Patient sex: M
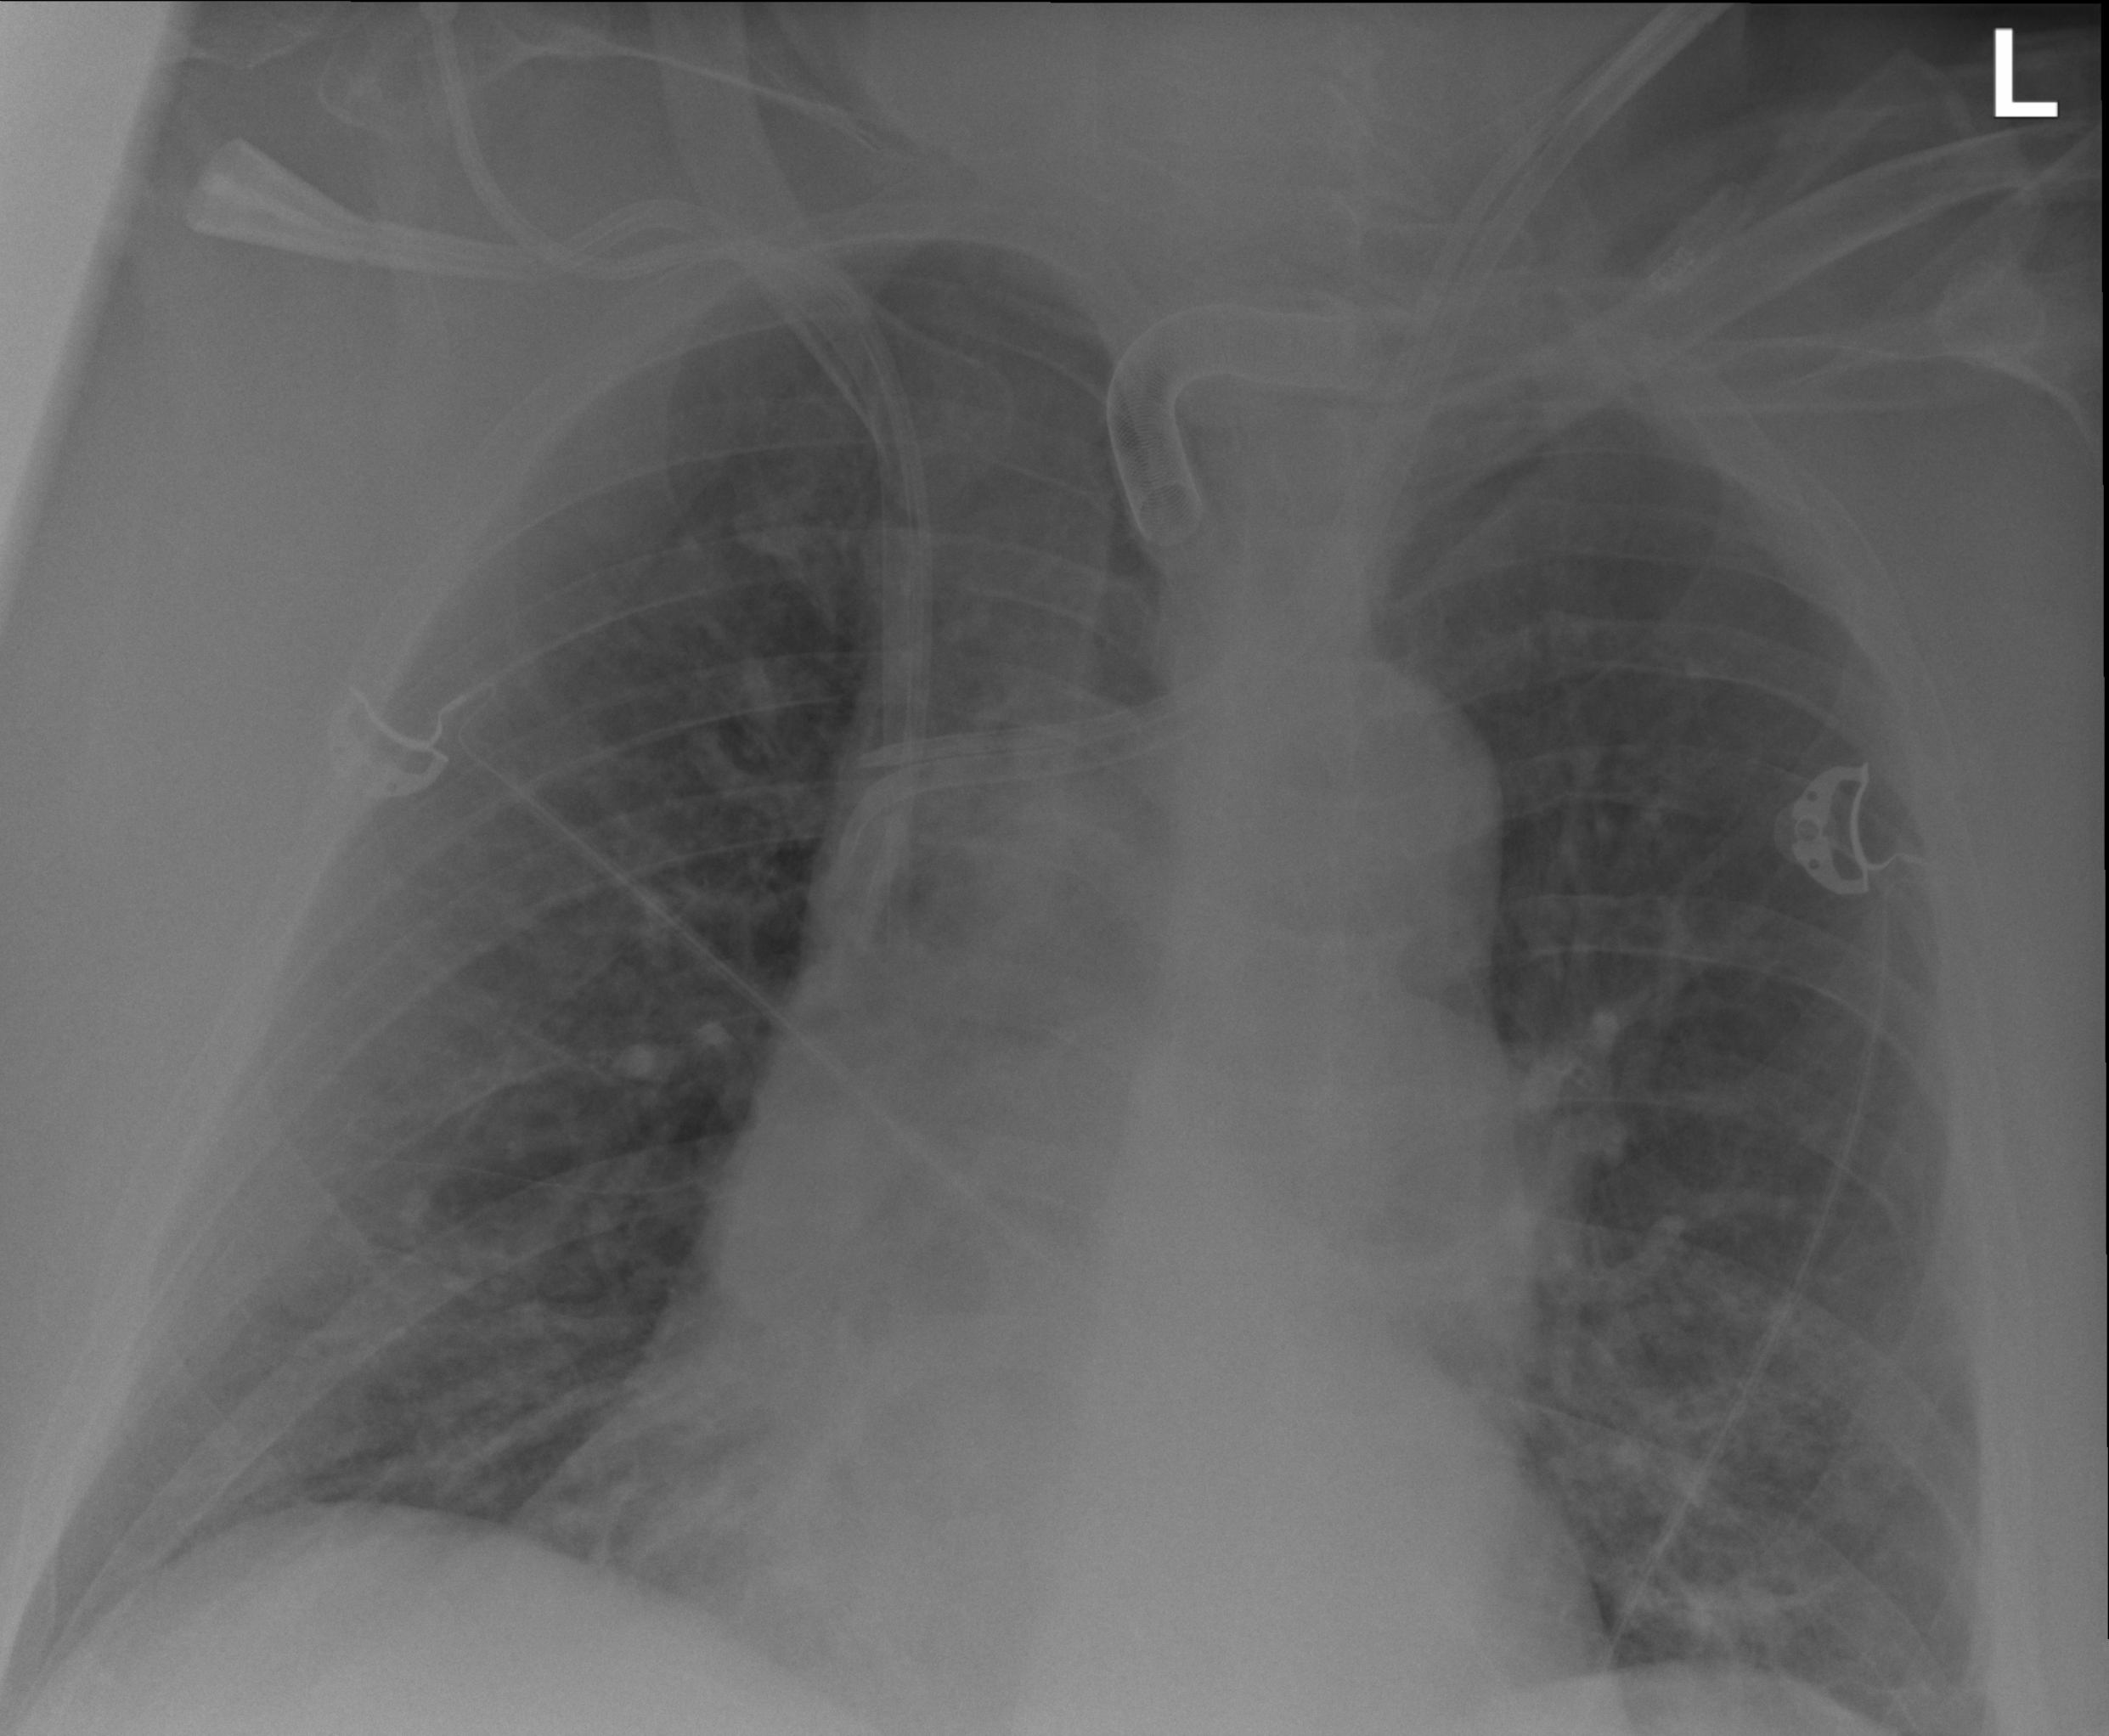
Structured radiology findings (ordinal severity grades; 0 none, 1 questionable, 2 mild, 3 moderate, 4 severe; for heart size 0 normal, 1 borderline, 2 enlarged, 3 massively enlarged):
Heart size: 1
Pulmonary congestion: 2
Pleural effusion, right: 0
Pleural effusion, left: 0
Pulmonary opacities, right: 0
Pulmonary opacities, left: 0
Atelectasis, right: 2
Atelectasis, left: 2